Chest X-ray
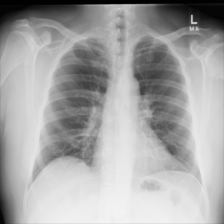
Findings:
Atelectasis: negative
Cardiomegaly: negative
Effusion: negative
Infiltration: negative
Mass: negative
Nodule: negative
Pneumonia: negative
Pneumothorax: negative
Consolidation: negative
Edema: negative
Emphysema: negative
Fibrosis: negative
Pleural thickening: negative
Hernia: negative